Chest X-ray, AP view. Patient: 25 years old, sex M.
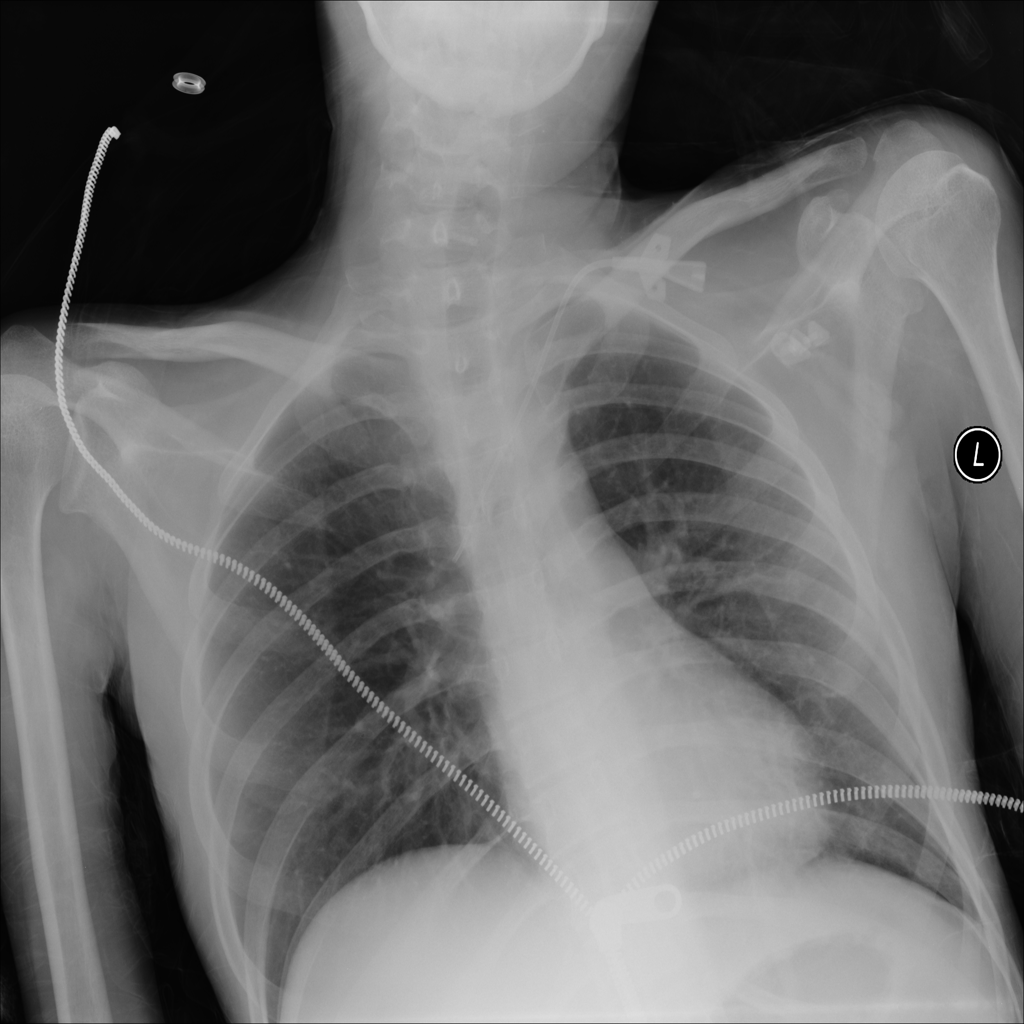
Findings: Infiltration